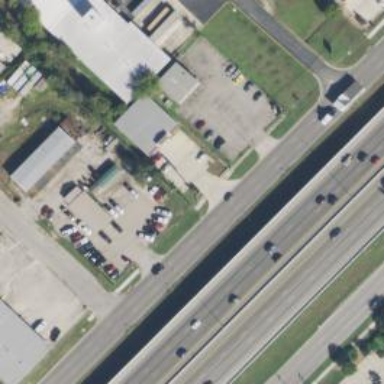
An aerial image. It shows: Secondary road with asphalt surface and frontage road.